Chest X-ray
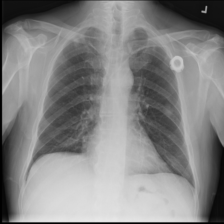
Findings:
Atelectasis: negative
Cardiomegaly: negative
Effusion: negative
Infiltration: negative
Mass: negative
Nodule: negative
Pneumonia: negative
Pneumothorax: negative
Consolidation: negative
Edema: negative
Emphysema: negative
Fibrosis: negative
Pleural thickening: negative
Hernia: negative